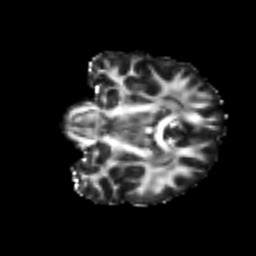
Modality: FA
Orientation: coronal
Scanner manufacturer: siemens
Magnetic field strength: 3 T
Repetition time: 3.6 s
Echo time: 0.092 s